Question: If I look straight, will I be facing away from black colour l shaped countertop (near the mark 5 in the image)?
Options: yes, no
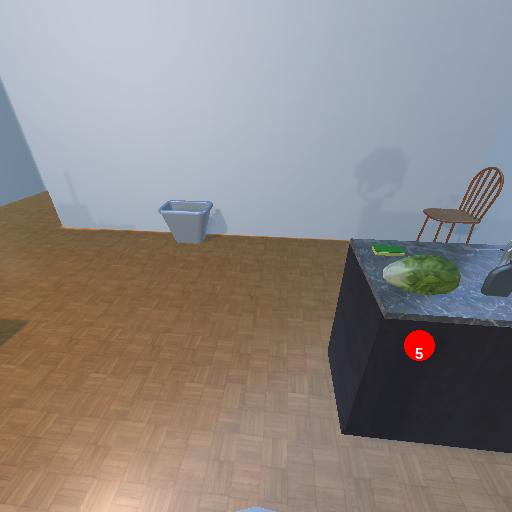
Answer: yes